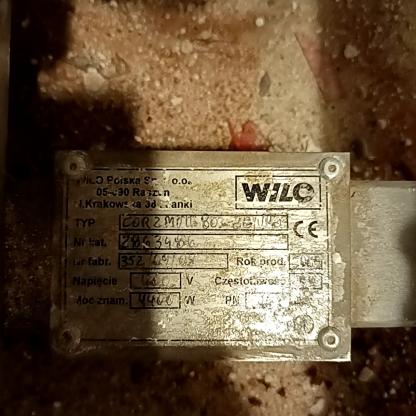
Klasa: tabliczka-znamionowa